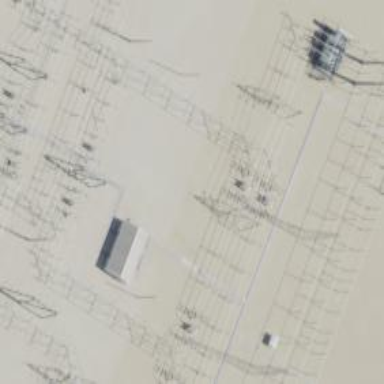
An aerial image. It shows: Switch for power supply.